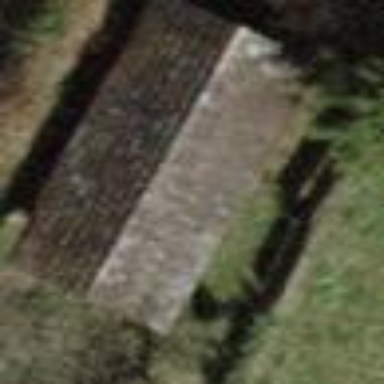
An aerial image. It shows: Building with tile roof.